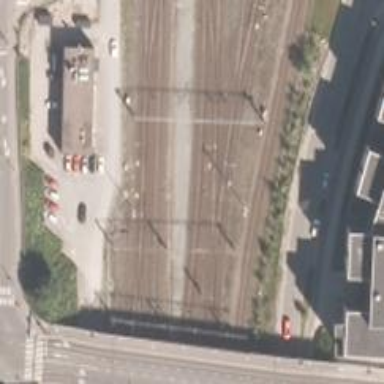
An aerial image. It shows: Railway signal.